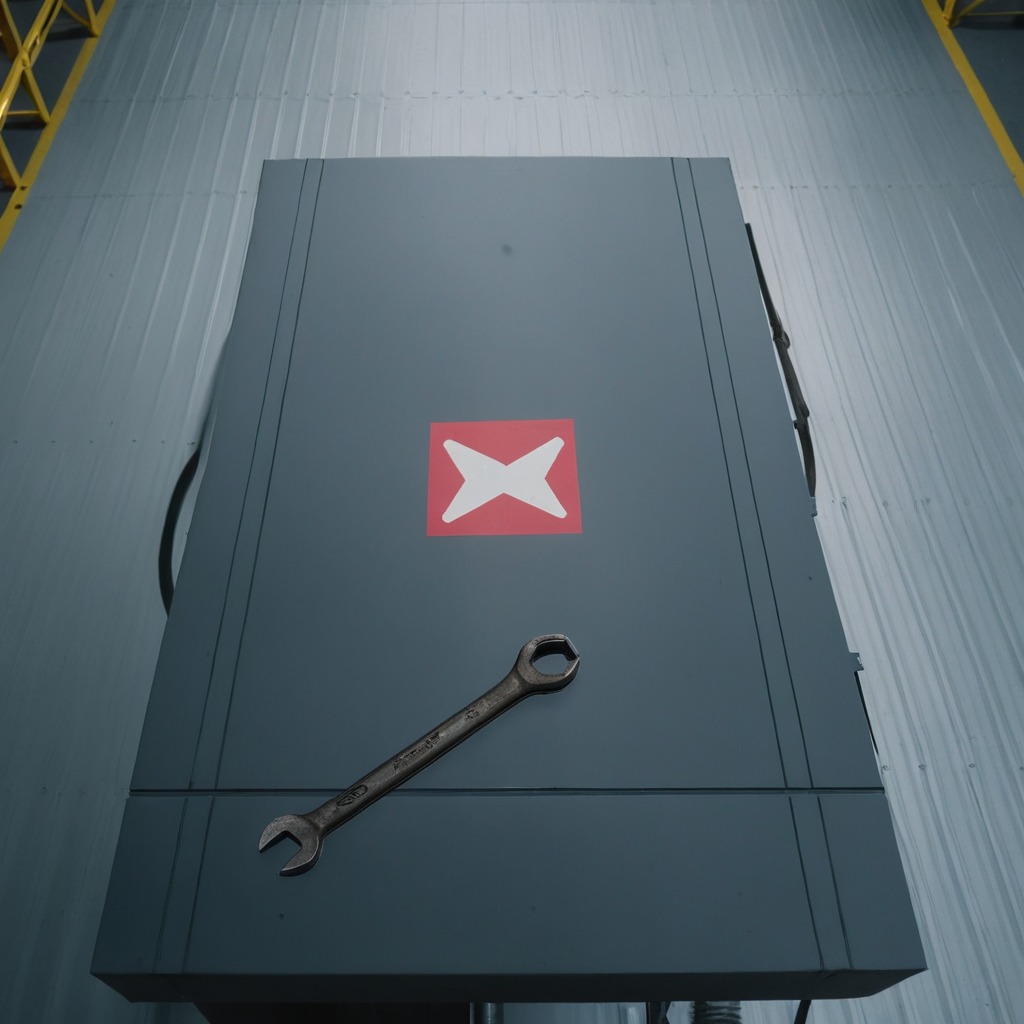
A wrench is lying on the toolbox surface in an airplane hangar workshop.